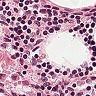
Metastatic tissue present: no